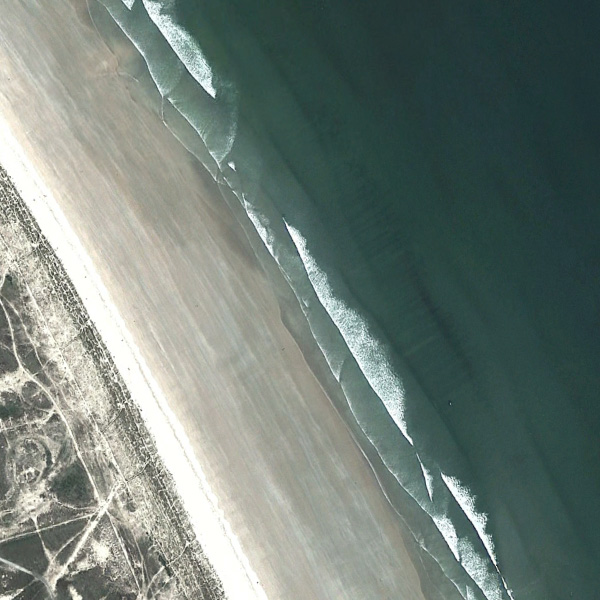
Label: Beach